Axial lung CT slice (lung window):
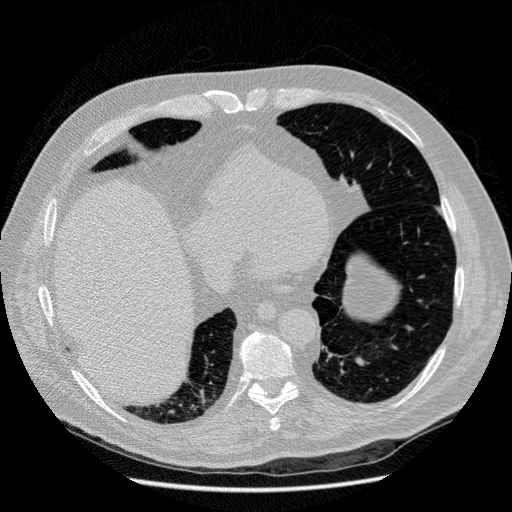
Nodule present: no